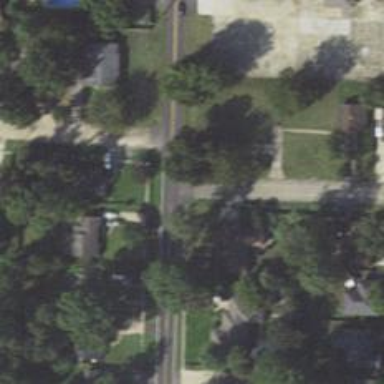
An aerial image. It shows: Road with stop sign.